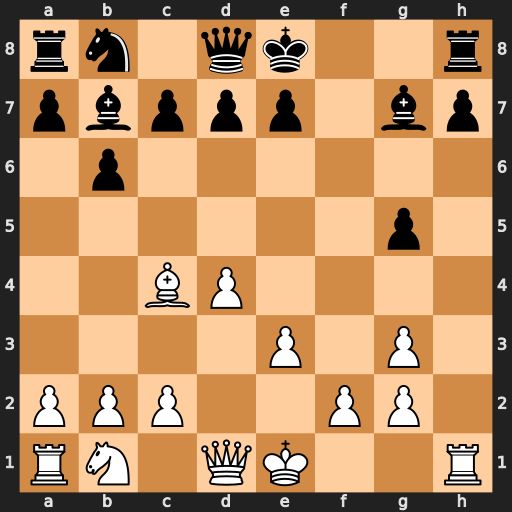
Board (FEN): rn1qk2r/pbppp1bp/1p6/6p1/2BP4/4P1P1/PPP2PP1/RN1QK2R
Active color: w
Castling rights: KQkq
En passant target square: -
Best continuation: Qh5+ Kf8 Qf7#